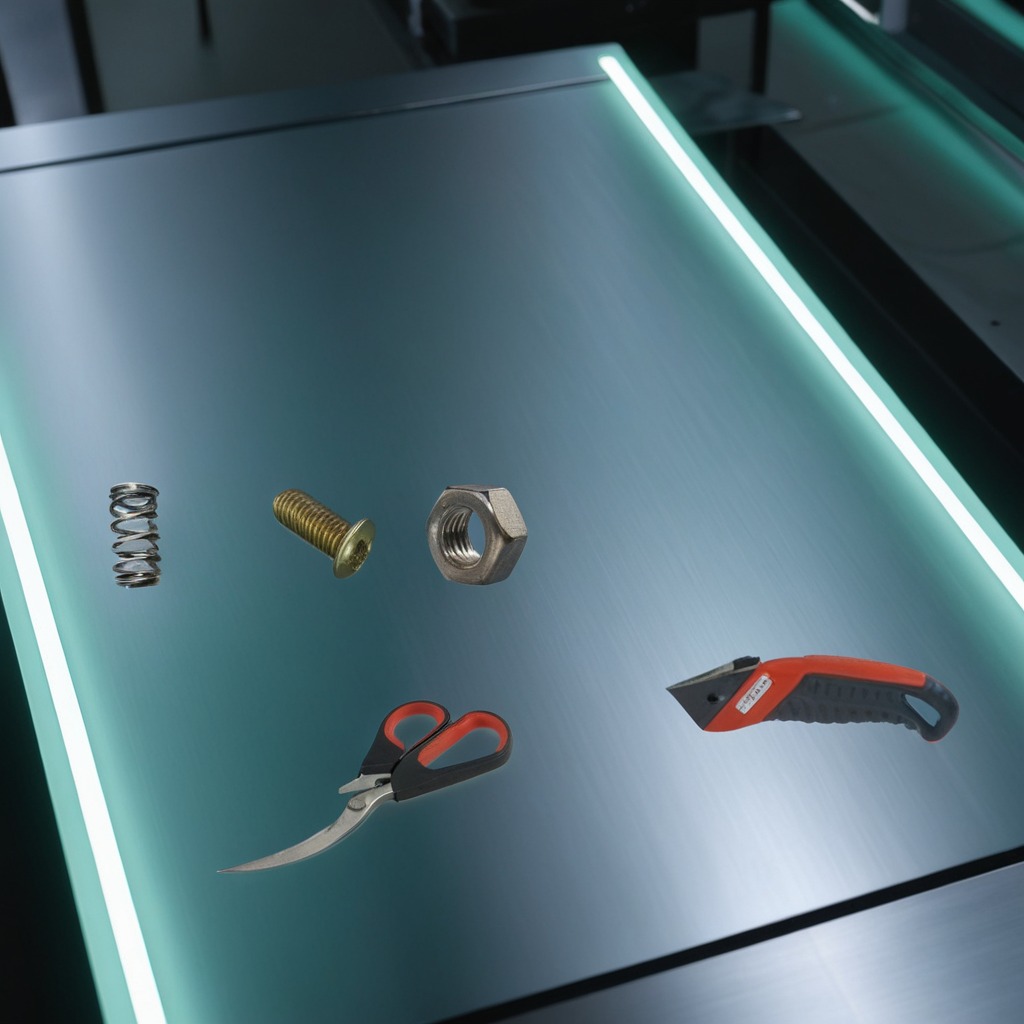
A utility knife, a metal machine screw, a coiled metal spring, a metal nut, and a pair of scissors are lying on the metal table.